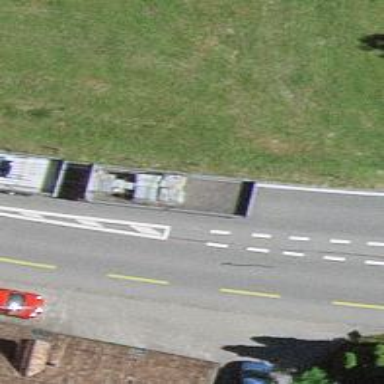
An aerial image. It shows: Asphalt road classified as primary highway.